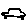
Label: car